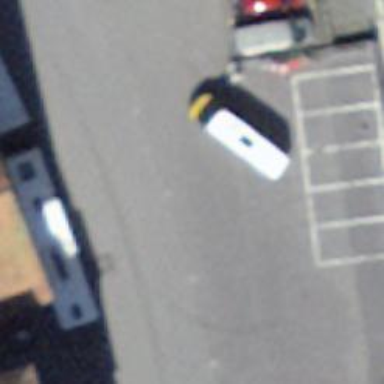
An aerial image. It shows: Bus stop equipped with public transport stop position.